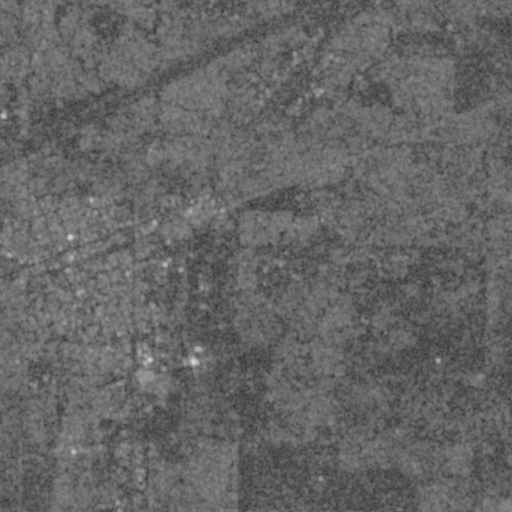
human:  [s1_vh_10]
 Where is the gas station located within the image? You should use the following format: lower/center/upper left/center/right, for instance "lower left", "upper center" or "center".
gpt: The gas station is located in the center left of the image.
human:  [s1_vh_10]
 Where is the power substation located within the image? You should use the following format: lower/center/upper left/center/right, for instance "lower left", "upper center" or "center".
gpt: The power substation is located in the lower left of the image.
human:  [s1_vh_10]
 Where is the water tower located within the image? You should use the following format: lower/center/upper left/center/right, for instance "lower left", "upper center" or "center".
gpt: The water tower is located in the center left of the image.
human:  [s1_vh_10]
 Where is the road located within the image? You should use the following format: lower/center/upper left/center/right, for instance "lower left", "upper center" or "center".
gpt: There is no road in the image.

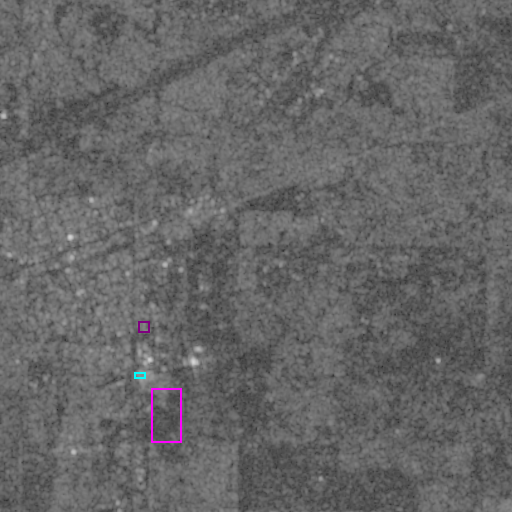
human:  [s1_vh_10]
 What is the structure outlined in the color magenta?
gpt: The structure outlined in magenta is a park.
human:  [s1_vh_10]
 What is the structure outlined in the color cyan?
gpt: The structure outlined in cyan is a power substation.
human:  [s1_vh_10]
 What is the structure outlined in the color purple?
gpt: The structure outlined in purple is a building.
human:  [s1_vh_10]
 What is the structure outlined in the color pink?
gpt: There is no pink outline.